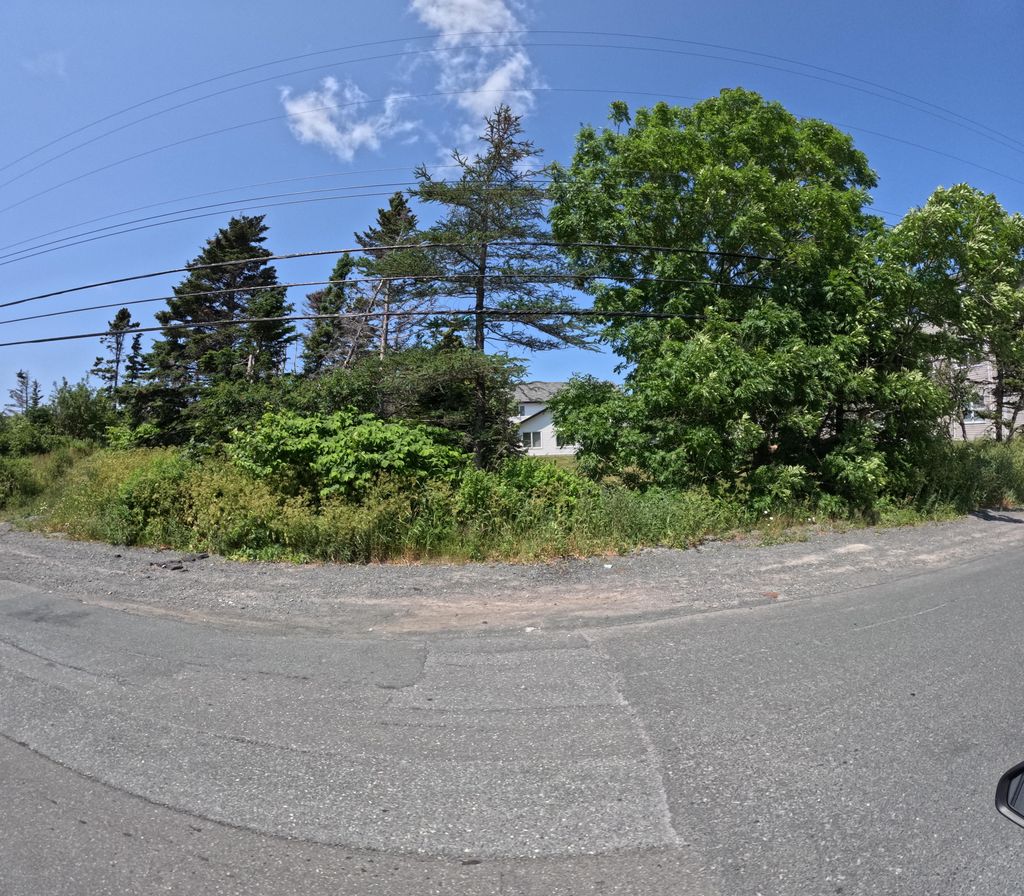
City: st_johns